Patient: sex M, age 52
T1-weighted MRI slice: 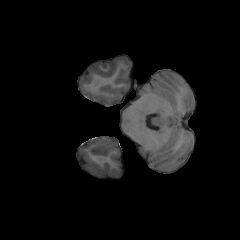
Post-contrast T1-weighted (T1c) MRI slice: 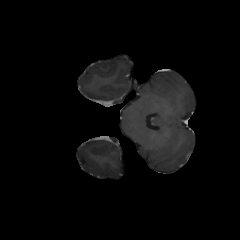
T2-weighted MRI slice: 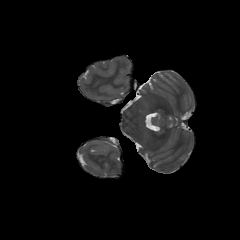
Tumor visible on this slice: no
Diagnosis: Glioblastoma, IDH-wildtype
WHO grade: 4